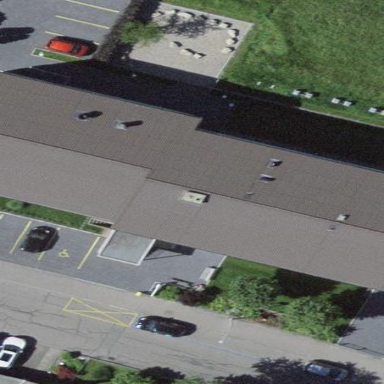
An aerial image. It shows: Commercial building.